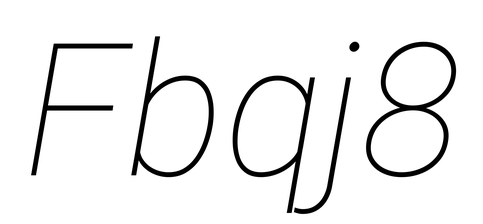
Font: Roboto-Italic_Thin_Italic